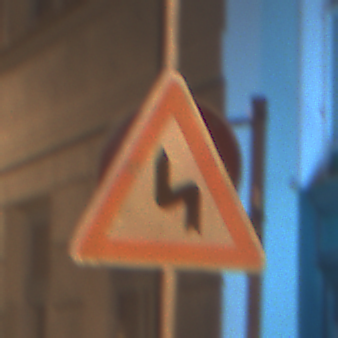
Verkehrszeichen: DoppelkurveZunaechstLinks
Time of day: Night
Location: Outdoor (Urban)
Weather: Clear
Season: NotSpecified
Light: Artificial